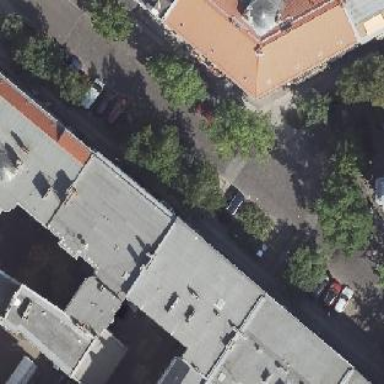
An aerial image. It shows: Building consisting of apartments.